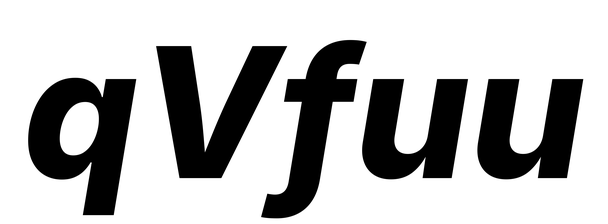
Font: Inter-Italic_ExtraBold_Italic